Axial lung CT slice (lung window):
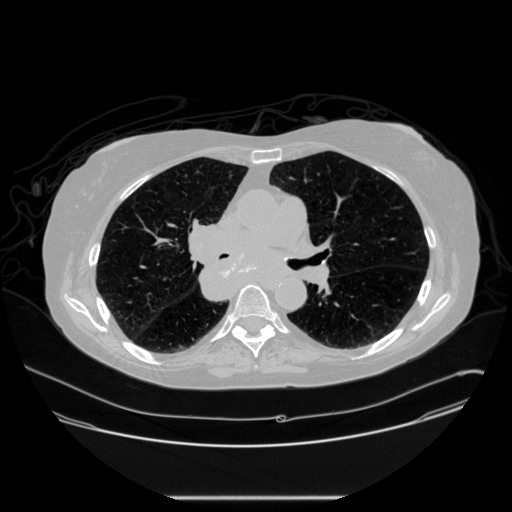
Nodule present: no